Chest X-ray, AP view. Patient: 68 years old, sex F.
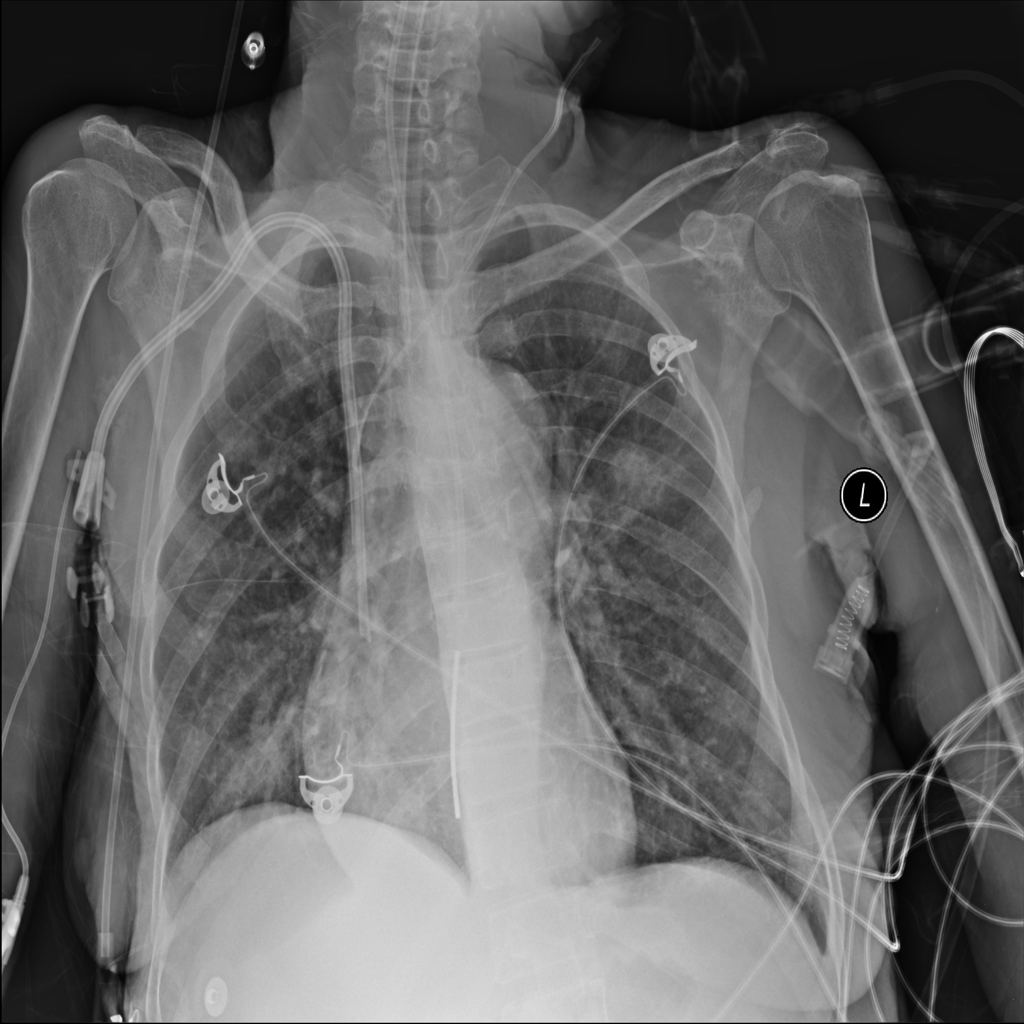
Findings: Infiltration, Mass